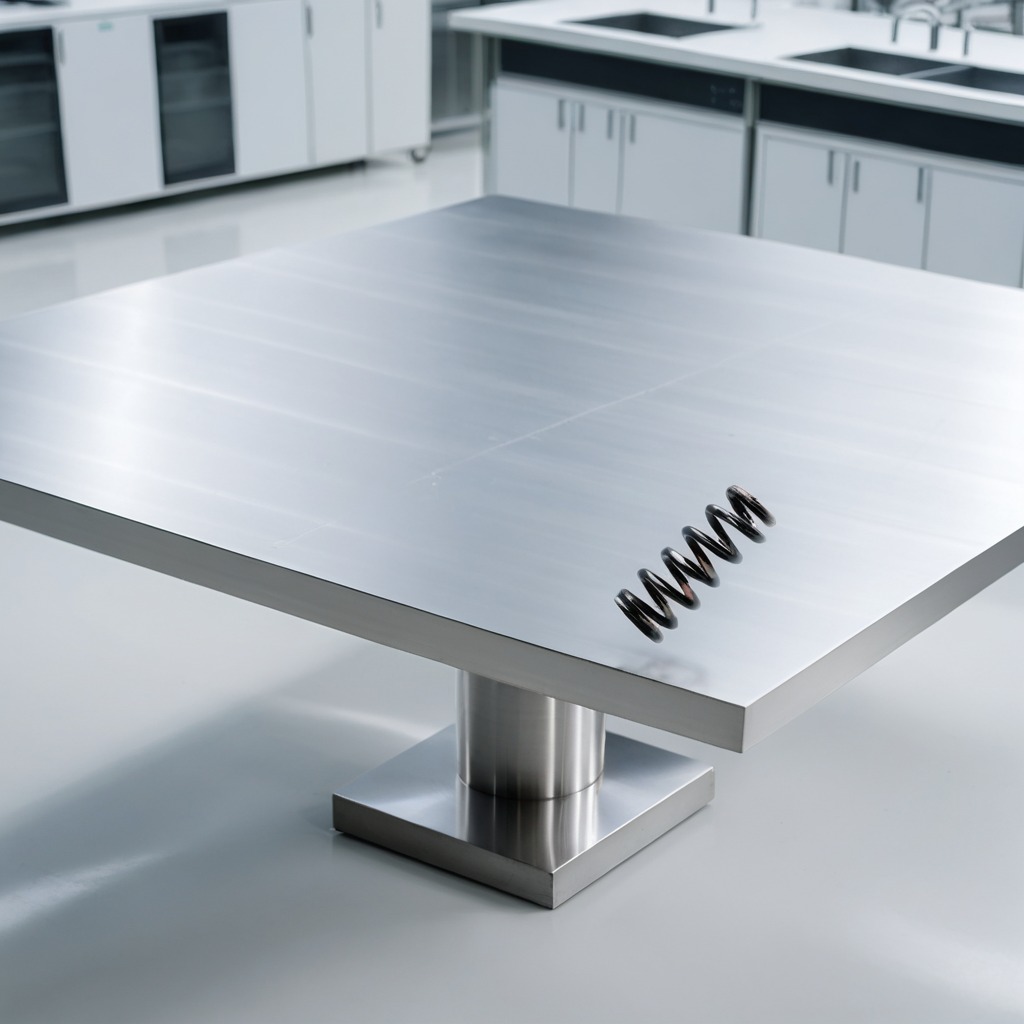
A coiled metal spring is lying on the stainless steel table.